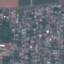
Label: Residential